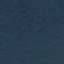
Land use / land cover: Forest